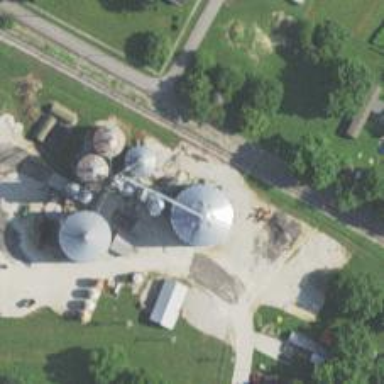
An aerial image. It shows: Silo.